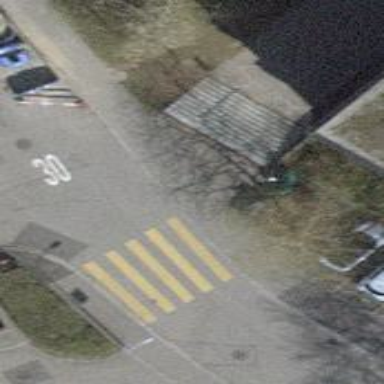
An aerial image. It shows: Asphalt sidewalk.